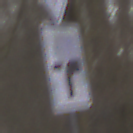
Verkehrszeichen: VerlaufVorfahrtsstrasse9
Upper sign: Vorfahrtsstrasse
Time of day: MorningAfternoon
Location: Outdoor (Nature)
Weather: Overcast
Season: Autumn
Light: Natural